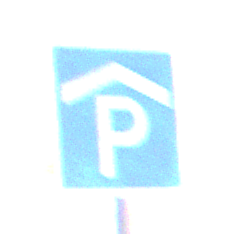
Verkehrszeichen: Parkhaus
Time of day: Midday
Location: Roofed (Underpass)
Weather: Clear
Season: NotSpecified
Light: Natural